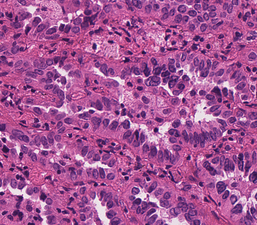
Tumor epithelial tissue: yes
Tumor-associated stroma tissue: yes
Normal tissue: no